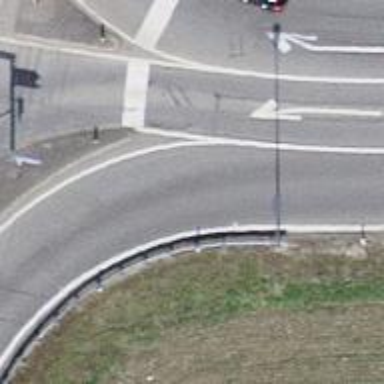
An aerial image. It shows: Primary link highway with asphalt surface.